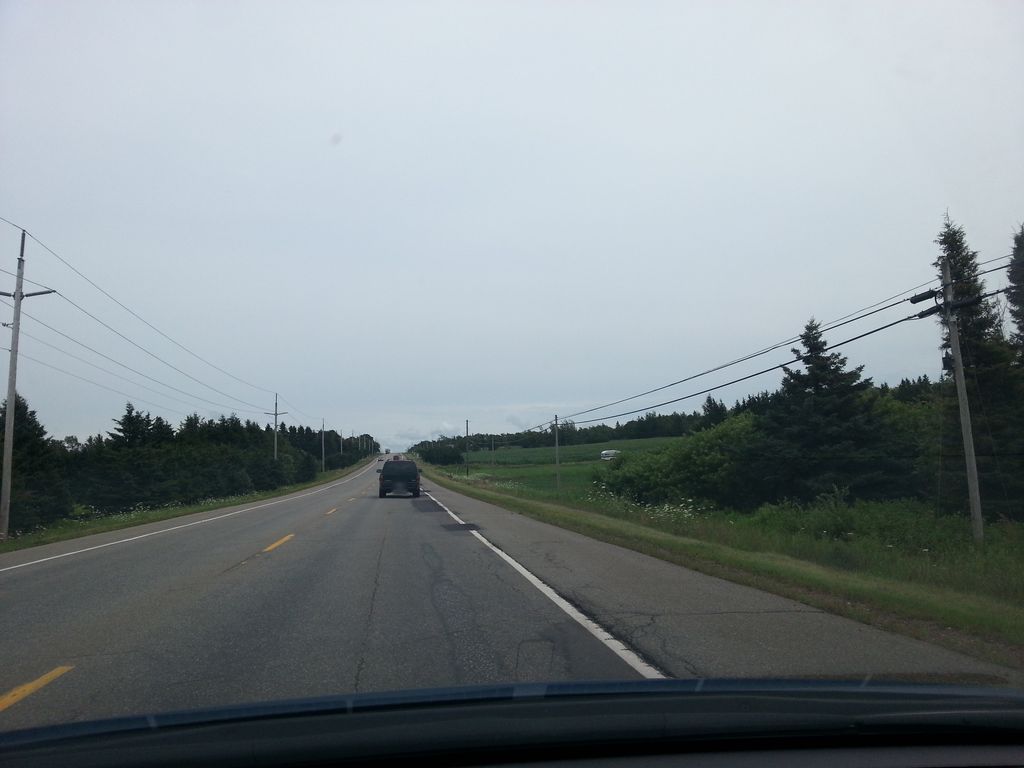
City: charlottetown